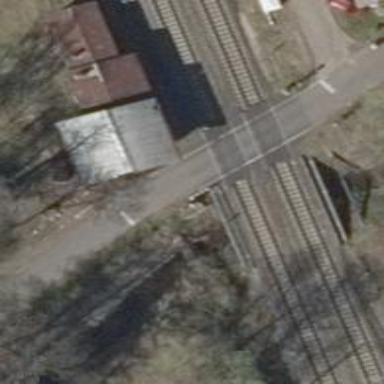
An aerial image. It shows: Railway signal.